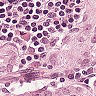
Metastatic tissue present: no